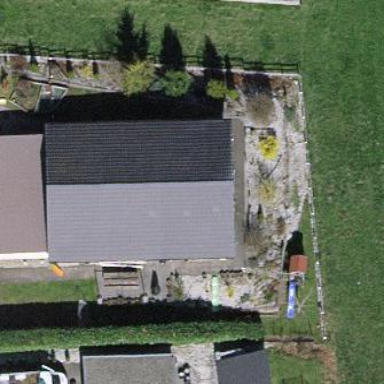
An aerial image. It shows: Detached building.